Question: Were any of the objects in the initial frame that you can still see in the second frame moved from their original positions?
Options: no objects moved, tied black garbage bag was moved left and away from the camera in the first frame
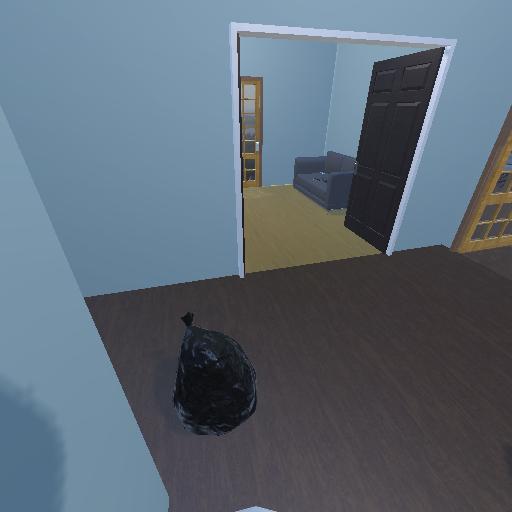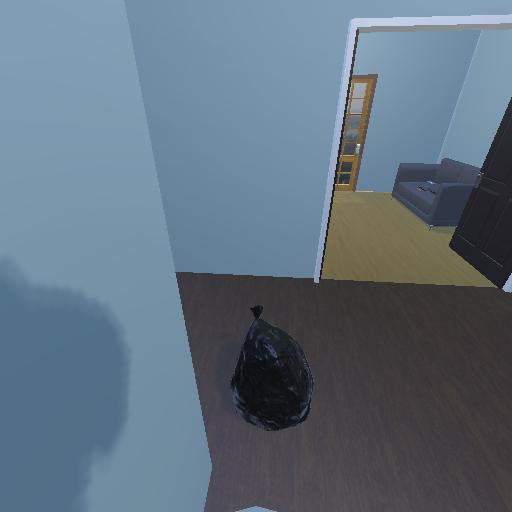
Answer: no objects moved